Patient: sex F, age 46
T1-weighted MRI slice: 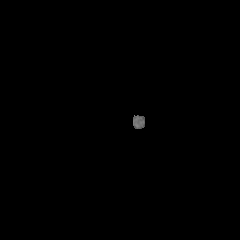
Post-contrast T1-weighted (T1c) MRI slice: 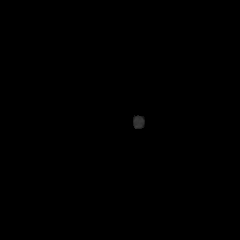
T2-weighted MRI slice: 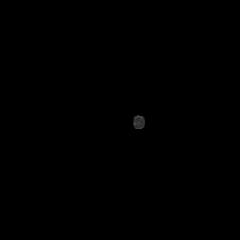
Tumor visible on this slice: no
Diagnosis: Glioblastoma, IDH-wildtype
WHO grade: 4